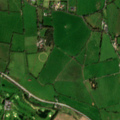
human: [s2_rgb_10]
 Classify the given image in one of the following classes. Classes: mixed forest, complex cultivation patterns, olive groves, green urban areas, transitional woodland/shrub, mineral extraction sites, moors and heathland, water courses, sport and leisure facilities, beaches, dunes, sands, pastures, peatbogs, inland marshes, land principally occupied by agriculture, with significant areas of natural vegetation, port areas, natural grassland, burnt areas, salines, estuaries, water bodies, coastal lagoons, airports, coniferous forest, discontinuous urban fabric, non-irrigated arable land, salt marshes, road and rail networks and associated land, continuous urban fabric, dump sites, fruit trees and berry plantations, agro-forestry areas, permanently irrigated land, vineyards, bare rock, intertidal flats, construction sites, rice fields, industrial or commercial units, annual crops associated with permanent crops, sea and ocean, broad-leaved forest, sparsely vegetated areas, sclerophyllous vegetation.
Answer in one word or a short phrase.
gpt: sport and leisure facilities, non-irrigated arable land, pastures